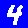
Digit: 4